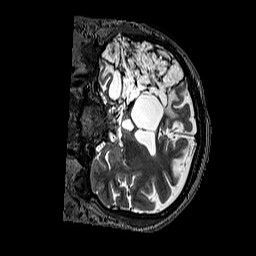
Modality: T2w
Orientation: coronal
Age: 48
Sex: male
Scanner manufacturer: siemens
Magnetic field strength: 3 T
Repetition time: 3.2 s
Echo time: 0.567 s